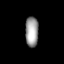
Tissue: lung
Cell type: Epithelial cells
Senescence score: 0.5422
Nuclear area (px): 393
Mean DAPI intensity: 154.349